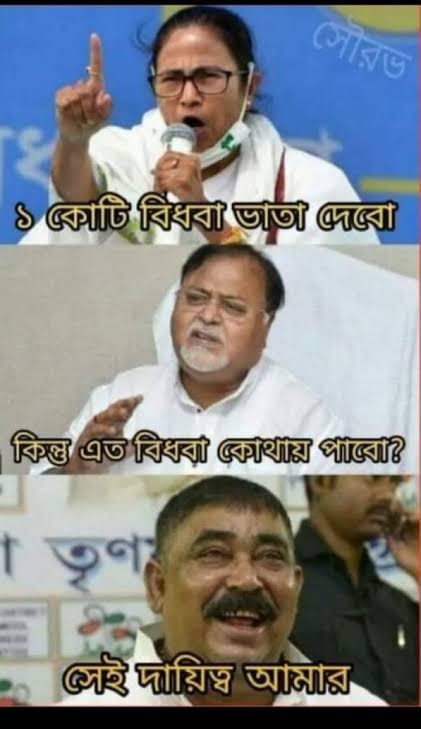
Text: ১ কোটি বিধবা ভাতা দেবো কিন্তু এত বিধবা কোথায় পাবো সেই দায়িত্ব আমার
Label: Hate
Hate category: Political
Targeted group: Organization